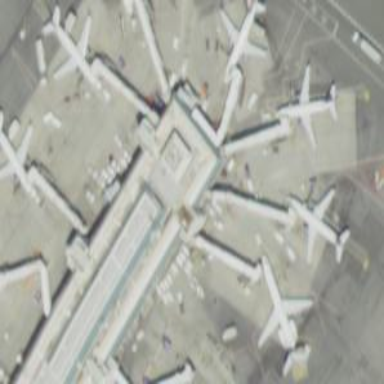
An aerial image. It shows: Airport gate.